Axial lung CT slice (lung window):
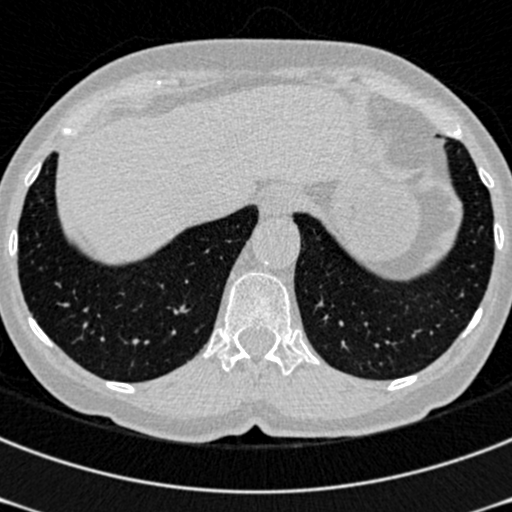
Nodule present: no